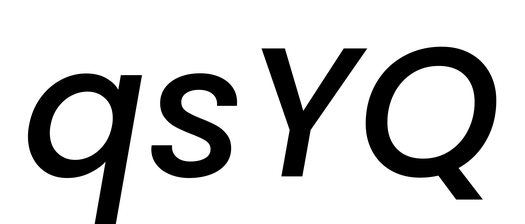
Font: Poppins-MediumItalic